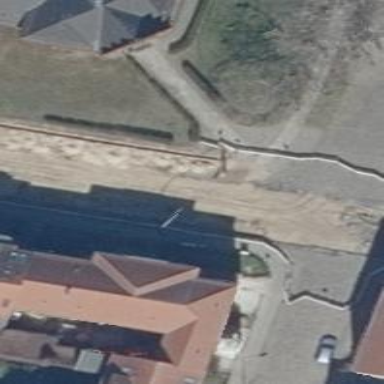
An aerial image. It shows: Tertiary road with asphalt surface and sidewalks on both sides.